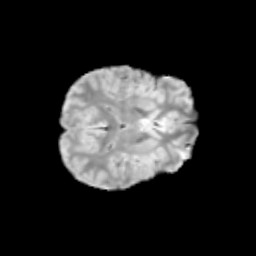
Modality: T2w
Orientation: axial
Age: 13
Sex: male
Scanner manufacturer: siemens
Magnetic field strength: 3 T
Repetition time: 3.8 s
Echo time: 0.07 s